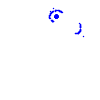
Particle: electron